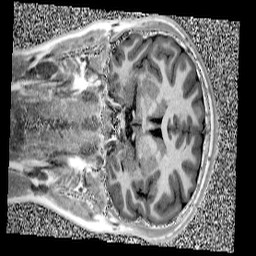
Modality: UNIT1
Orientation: coronal
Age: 13
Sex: male
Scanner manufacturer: siemens
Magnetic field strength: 3 T
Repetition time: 4 s
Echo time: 0.00299 s